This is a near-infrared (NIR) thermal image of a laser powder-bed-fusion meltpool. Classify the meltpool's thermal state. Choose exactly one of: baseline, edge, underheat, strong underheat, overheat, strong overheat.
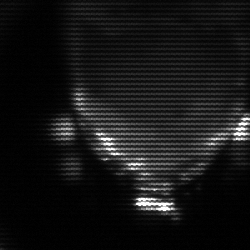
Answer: edge